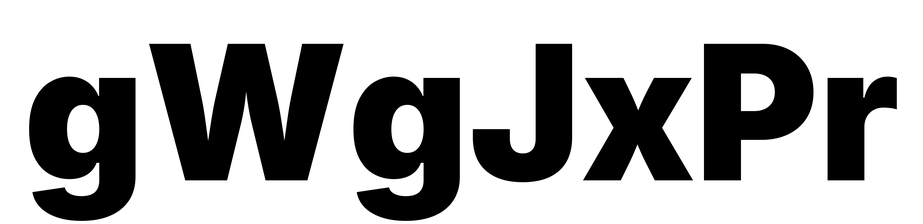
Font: Inter_Black